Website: apple
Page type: address-validator
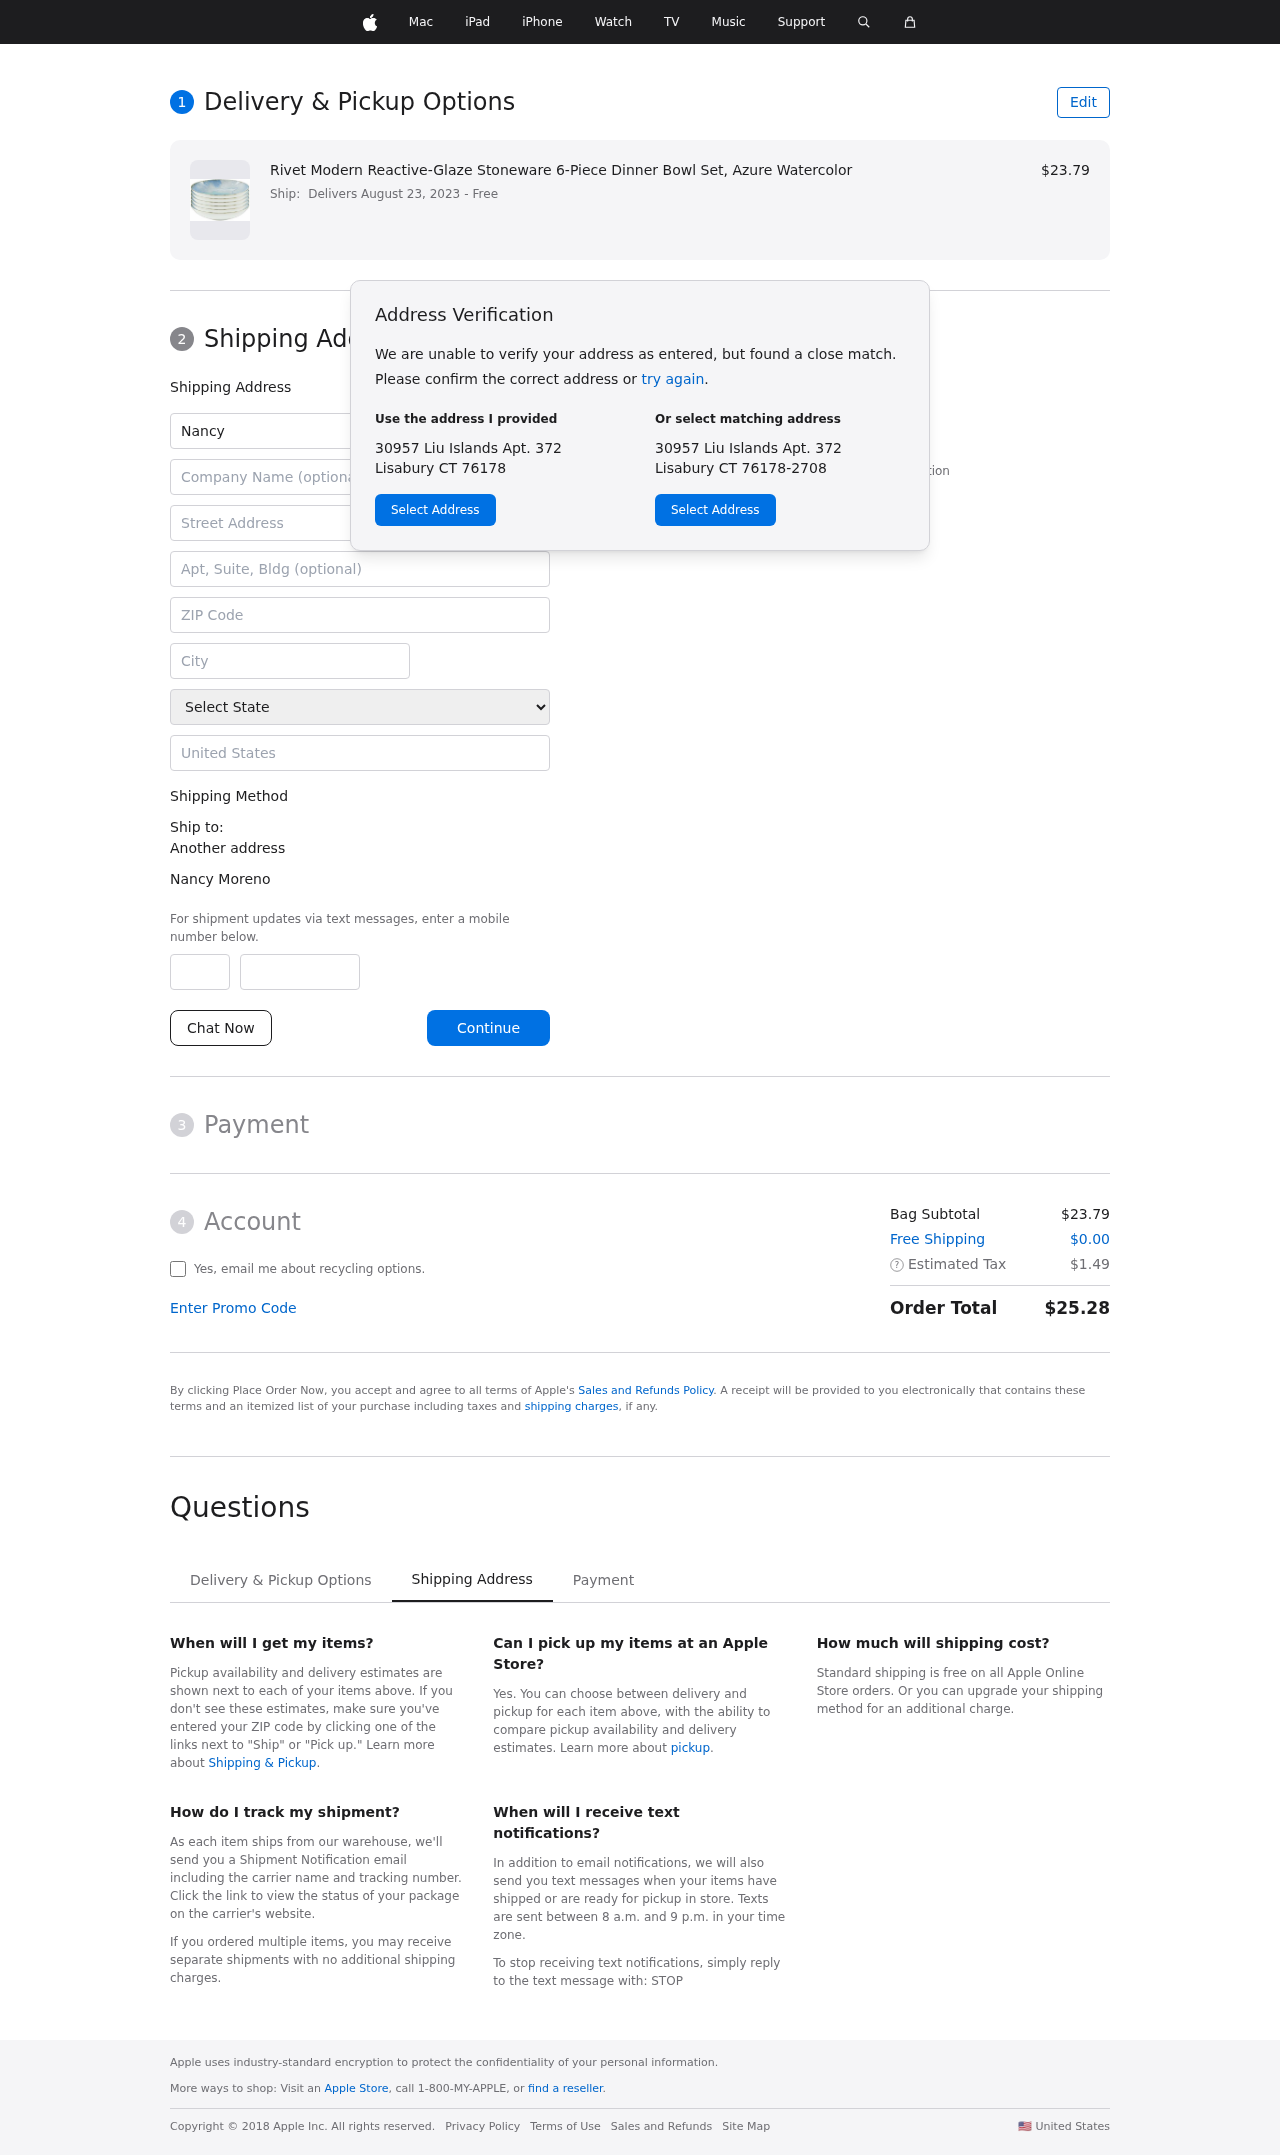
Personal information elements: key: PII_CITY
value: Lisabury
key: PII_COUNTRY
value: United States
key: PII_FIRSTNAME
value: Nancy
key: PII_FULLNAME
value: Nancy Moreno
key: PII_LASTNAME
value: Moreno
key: PII_PHONE_AREA
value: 309
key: PII_PHONE_SUFFIX
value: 8331
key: PII_POSTCODE
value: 76178
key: PII_STATE
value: Connecticut
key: PII_STREET
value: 30957 Liu Islands Apt. 372
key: PII_STREET2
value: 47576 Park Plain
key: PII_CITY_STATE_ZIP
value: Lisabury CT 76178
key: PII_STATE_ABBR
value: CT
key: PII_POSTCODE_FULL
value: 76178
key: PII_POSTCODE_NUMERIC
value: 76178
Product elements: key: PRODUCT1_NAME
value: Rivet Modern Reactive-Glaze Stoneware 6-Piece Dinner Bowl Set, Azure Watercolor
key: PRODUCT1_PRICE
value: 23.79
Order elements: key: ORDER_DELIVERY_DATE
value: Delivers August 23, 2023
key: ORDER_SUBTOTAL
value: $23.79
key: ORDER_SHIPPING_COST
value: $0.00
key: ORDER_TAX
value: $1.49
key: ORDER_TOTAL
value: $25.28